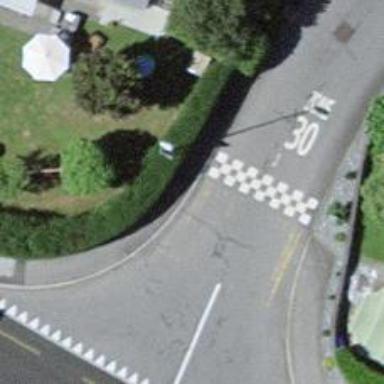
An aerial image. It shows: Kerb serving as barrier.